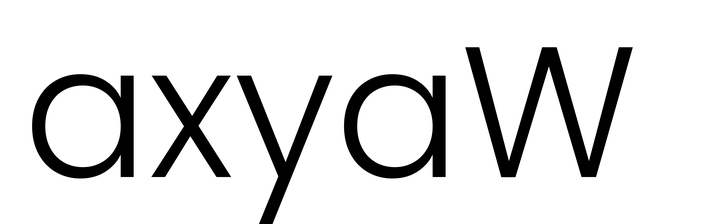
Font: Poppins-Light